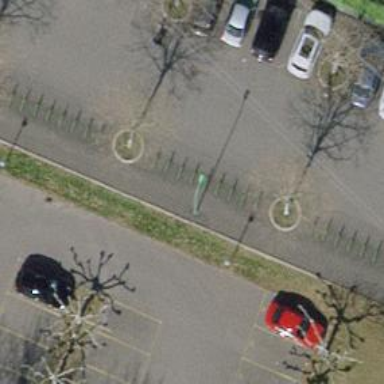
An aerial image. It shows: Bicycle parking area with stands available.